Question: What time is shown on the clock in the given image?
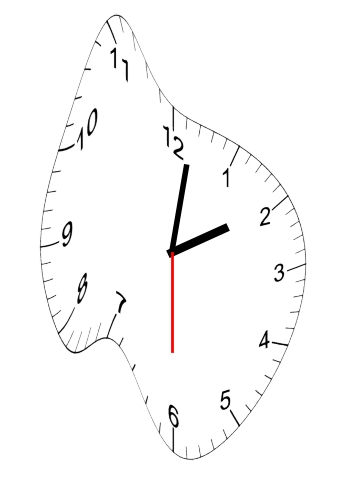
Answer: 02:01:30